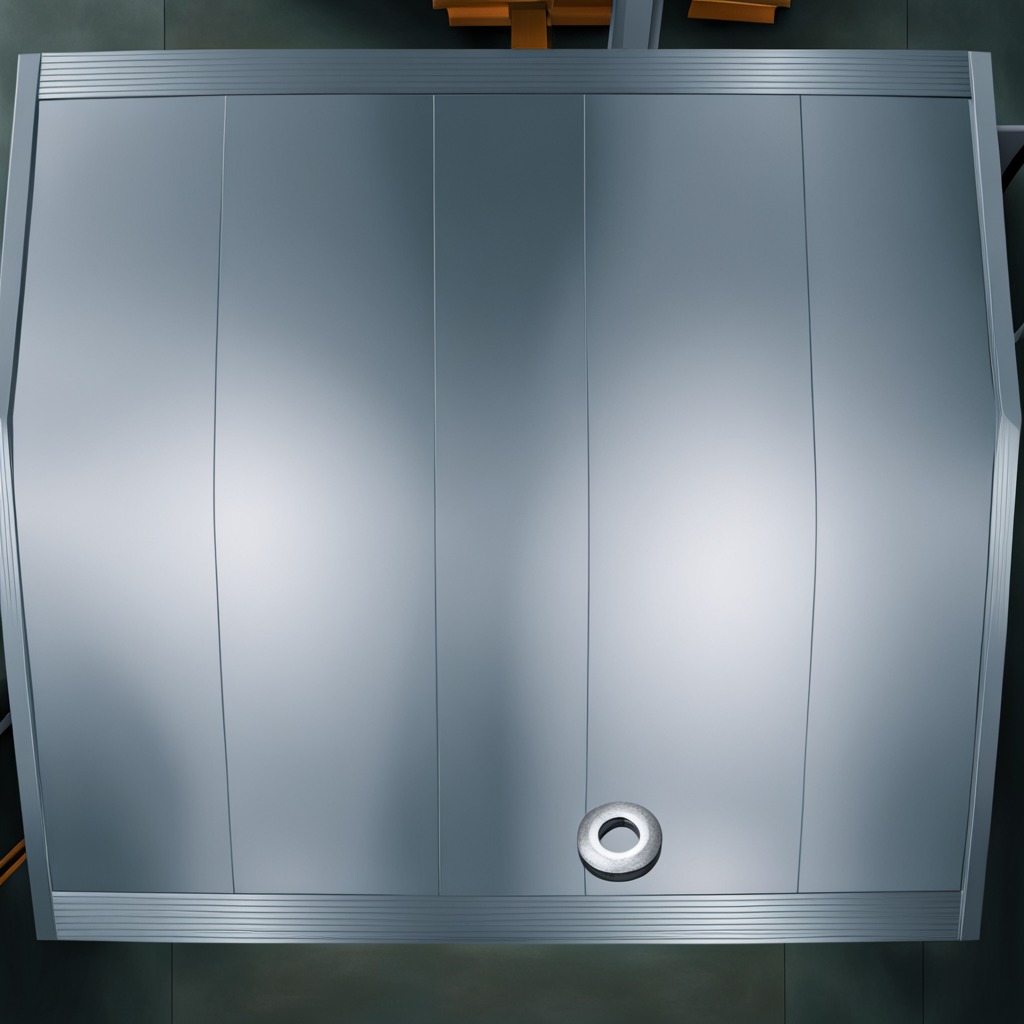
A flat metal washer lies on the toolbox surface in the airplane hangar workshop 8K.